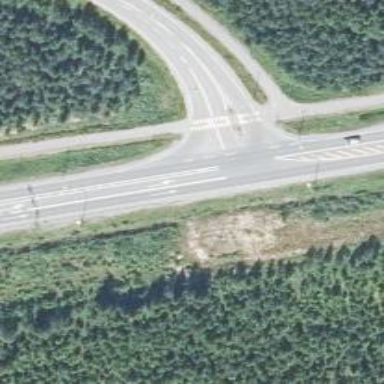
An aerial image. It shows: Asphalt road designated as trunk highway.